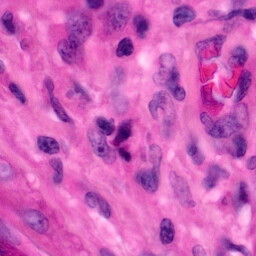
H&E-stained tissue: Pancreatic